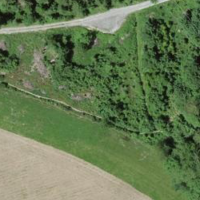
EUNIS habitat code: 43
Species observed at this site:
Sambucus racemosa